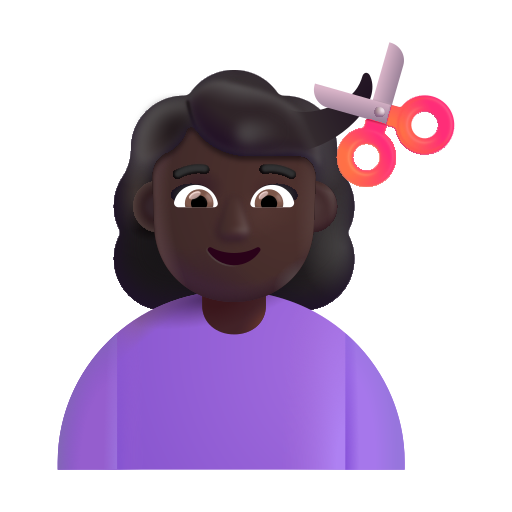
woman getting haircut color dark